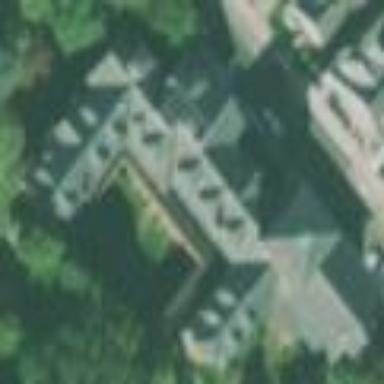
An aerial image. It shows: Monastery building.